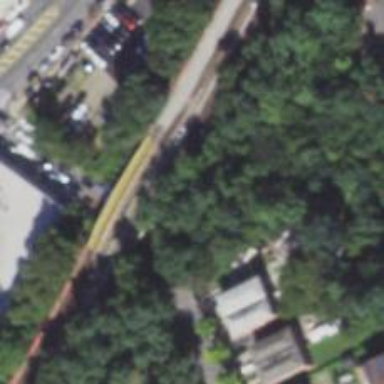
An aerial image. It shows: Siding rail bridge that is electrified.